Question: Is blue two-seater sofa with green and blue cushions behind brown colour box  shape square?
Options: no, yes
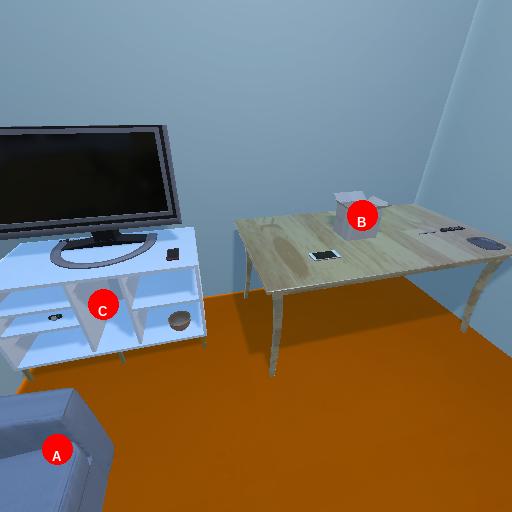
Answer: no